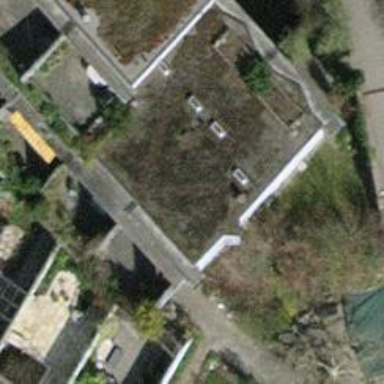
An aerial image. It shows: Terrace building.